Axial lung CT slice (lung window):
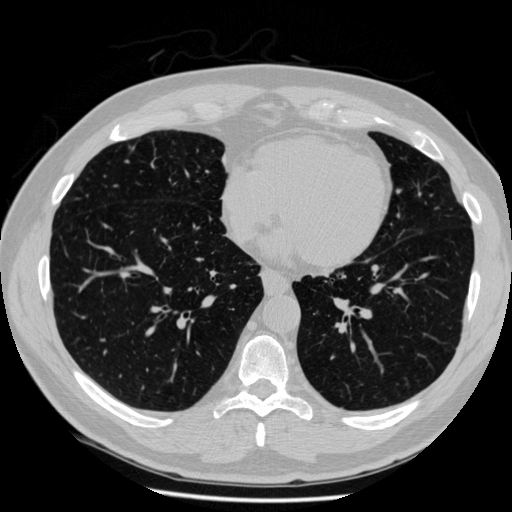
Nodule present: no